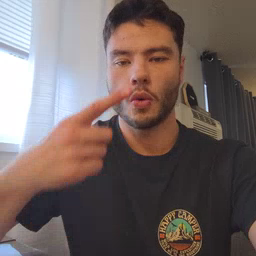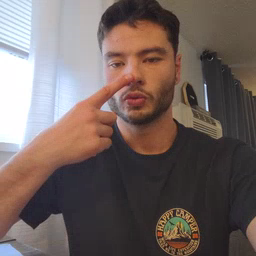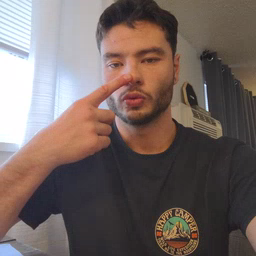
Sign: nose